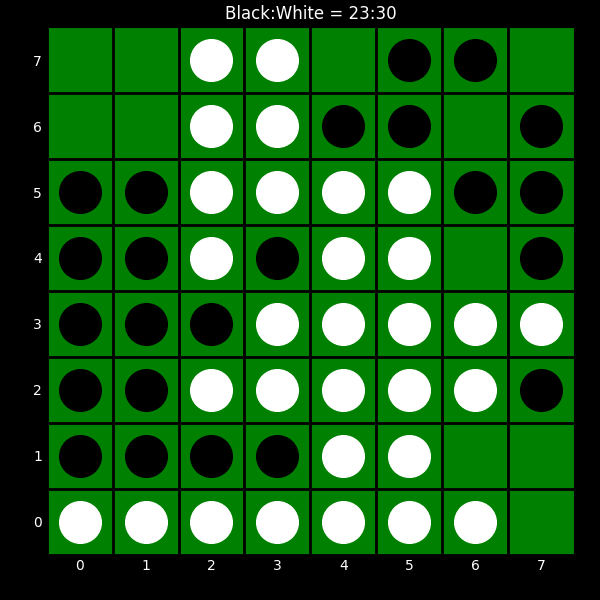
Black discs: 23
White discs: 30